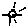
Label: sun